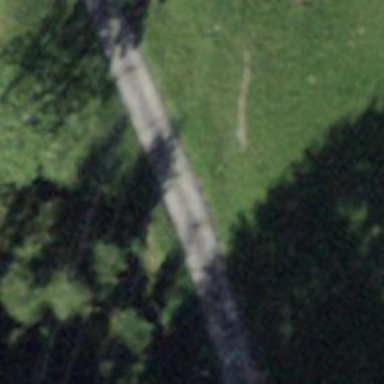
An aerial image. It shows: Track road with grade1 tracktype. The road has concrete lanes.